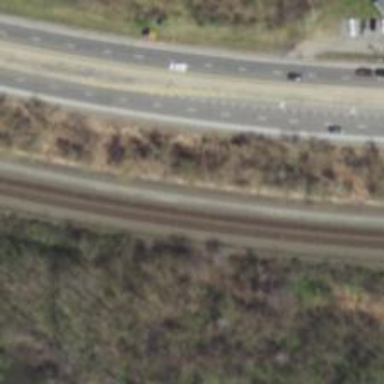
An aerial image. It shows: Rail spur service.